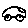
Label: car